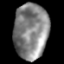
Tissue: lung
Cell type: Epithelial cells
Senescence score: 0.229
Nuclear area (px): 1865
Mean DAPI intensity: 133.679